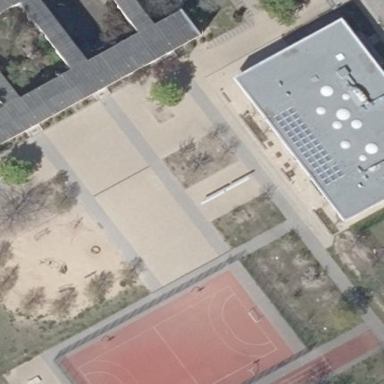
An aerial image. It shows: Fence surrounding school.